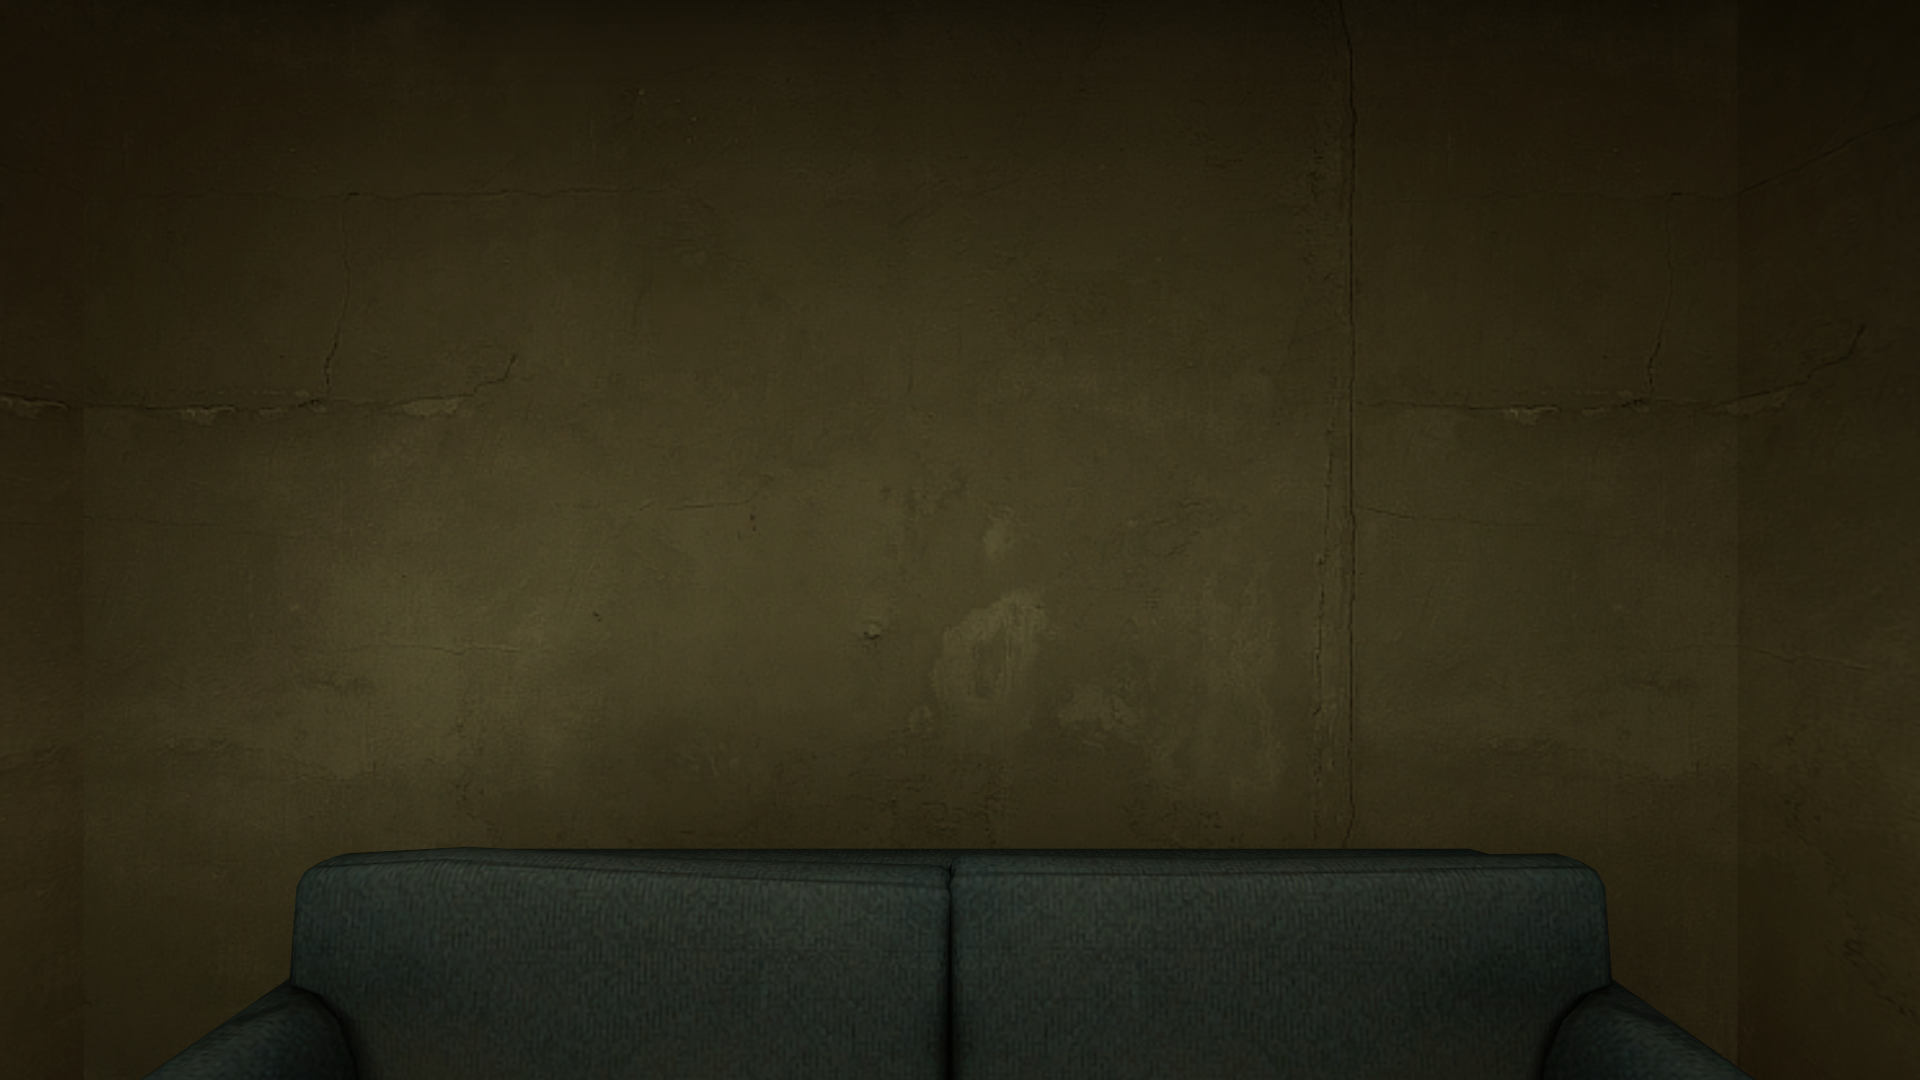
Map: de_mirage